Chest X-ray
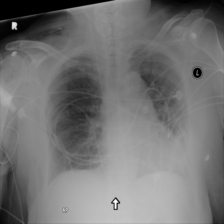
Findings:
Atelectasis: negative
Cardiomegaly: negative
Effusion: negative
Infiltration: negative
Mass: negative
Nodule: negative
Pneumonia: negative
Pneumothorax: negative
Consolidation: negative
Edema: positive
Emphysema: negative
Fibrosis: negative
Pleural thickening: negative
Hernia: negative